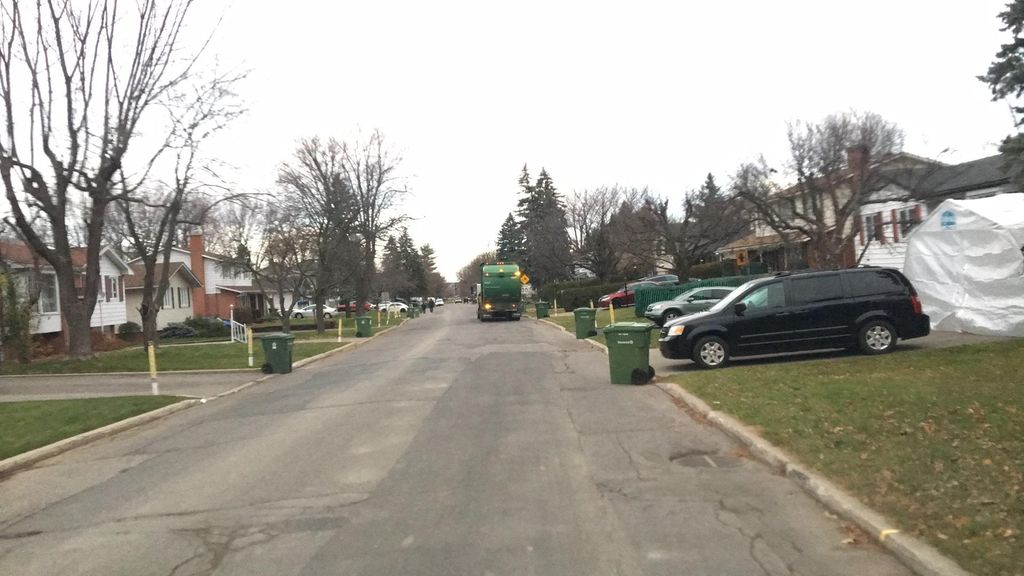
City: montreal